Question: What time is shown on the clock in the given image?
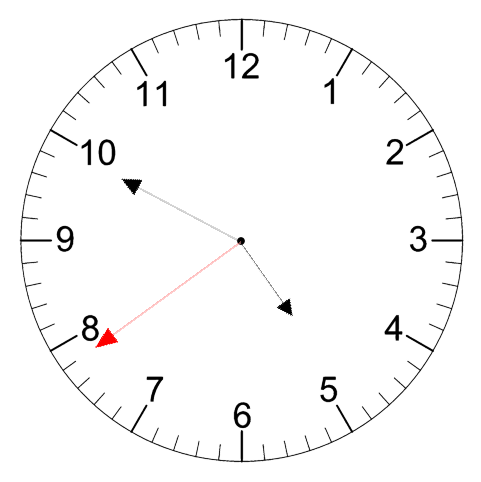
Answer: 04:49:39